Question: My html is like
'''
<div style='bg-gray'>
</div>
<img src='sample.png'>
<div style='bg-white'>
</div>
'''
my css is like
'''
.bg-gray{
background-color:gray;
}
.bg-white{
background-color:white;
}
'''
How can I make an image overlay between two colors like the sample image?

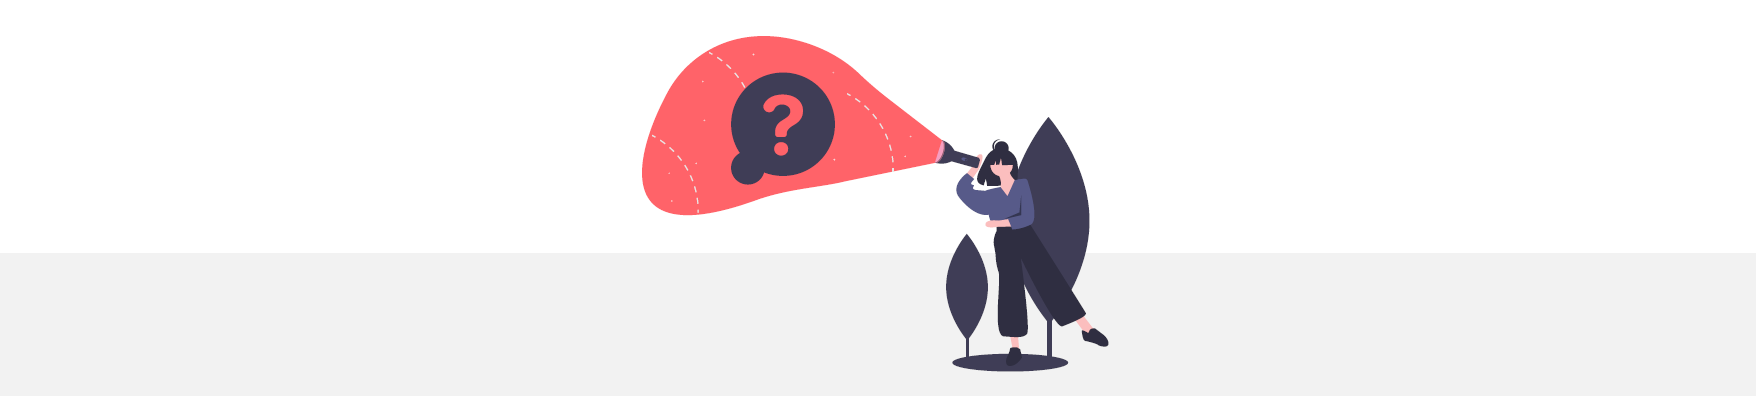
Answer: I've created a simple example for you.
I did the following
Changed 'style=' to 'class=' style is only used for inline styles.
I added the class '.block' to the divs so you can target them together
I moved the 'img' to the first block so you can set it relative to that container (also why I added 'position: relative' to the '.block' class
After that I absolutly position the image relative to it's parent. Because i know the image is going to be 150px height I can give it 'bottom: -75px' to place it halfway.
Then I've added 'left: 50%; transform: translatex(-50%);' to position in the abosolute middle of the container.
'z-index: 2;' is so it comes behind the second '.block'
'''
.block {
width: 100%;
height: 300px;
position: relative;
}
img {
position: absolute;
bottom: -75px;
z-index: 2;
left: 50%;
transform: translatex(-50%);
}
.bg-gray{
background-color:gray;
}
.bg-white{
background-color:white;
}
'''
'''
<div class='block bg-gray'>
<img src='https://via.placeholder.com/150'>
</div>
<div class='block bg-white'>
</div>
'''